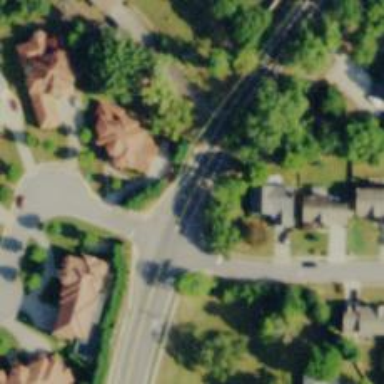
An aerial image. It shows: Left sidewalk along asphalt tertiary road.